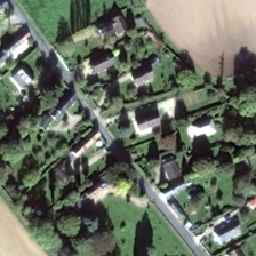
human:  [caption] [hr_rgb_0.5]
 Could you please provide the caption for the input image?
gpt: Between two bare lawns, there was a lawn, and the house was on the side of the road.

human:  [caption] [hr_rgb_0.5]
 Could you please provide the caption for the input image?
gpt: a residential with some trees is located in a meadow near sand .

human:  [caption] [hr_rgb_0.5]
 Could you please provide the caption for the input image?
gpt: several beautiful houses sits alongside the road surrounded by desert .

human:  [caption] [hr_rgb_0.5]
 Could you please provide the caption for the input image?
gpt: Between the two bare grounds there is a house lying on the road.

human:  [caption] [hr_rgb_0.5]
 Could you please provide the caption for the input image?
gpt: There was a bare floor between two houses lying on the ground.